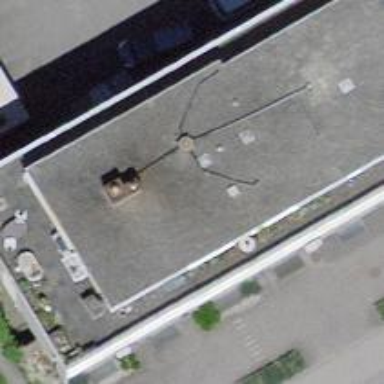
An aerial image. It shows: Building with flat roof.